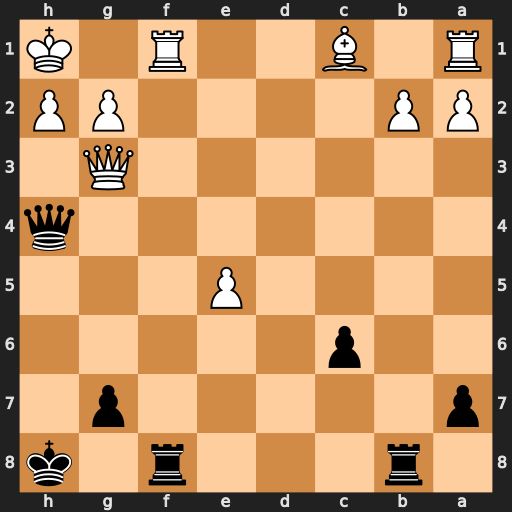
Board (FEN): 1r3r1k/p5p1/2p5/4P3/7q/6Q1/PP4PP/R1B2R1K
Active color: b
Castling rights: -
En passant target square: -
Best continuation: Rxf1#